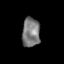
Tissue: skin
Cell type: Epithelial cells
Senescence score: 0.1776
Nuclear area (px): 514
Mean DAPI intensity: 121.593